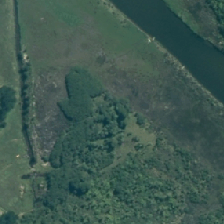
Land cover: deciduous_hardwood